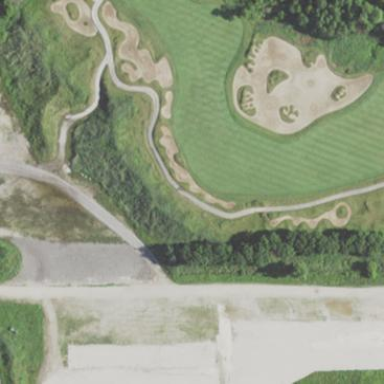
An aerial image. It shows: Grassy fairway on golf course.